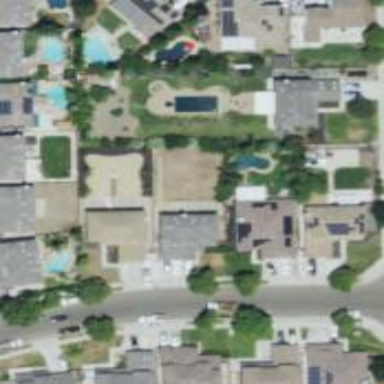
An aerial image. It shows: Outdoor inground swimming pool in leisure land.